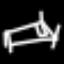
Label: bed